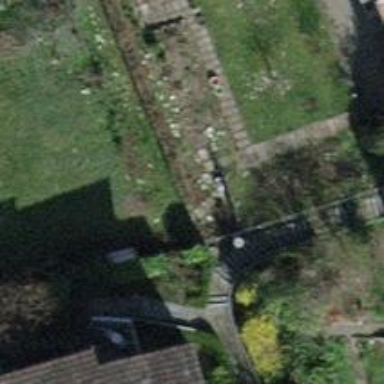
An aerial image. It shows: Set of steps with sett surface. Ramp is available for accessibility.